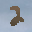
Label: 2